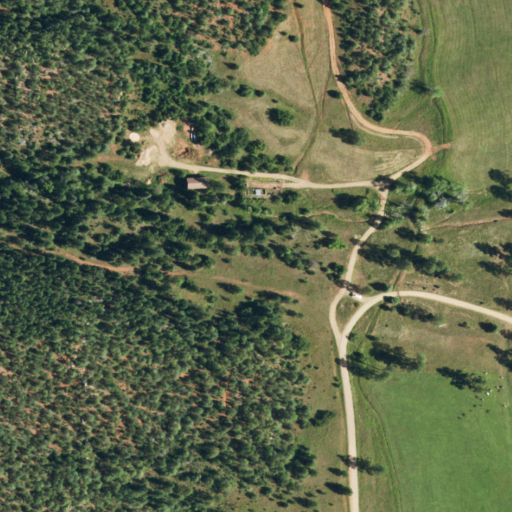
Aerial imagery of valley in Colorado named Deadman Canyon containing shrub, evergreen forest, deciduous forest, and open development